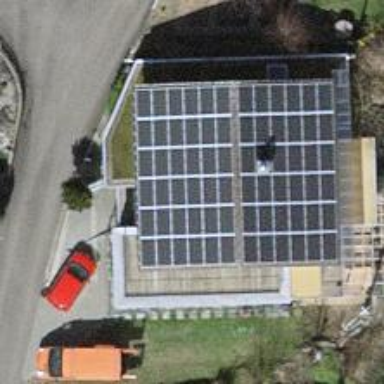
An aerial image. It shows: Solar power generator using photovoltaic method with solar photovoltaic panel types.